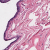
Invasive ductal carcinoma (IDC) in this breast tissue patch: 0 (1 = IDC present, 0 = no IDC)